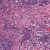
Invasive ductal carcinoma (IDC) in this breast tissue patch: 1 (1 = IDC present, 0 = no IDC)